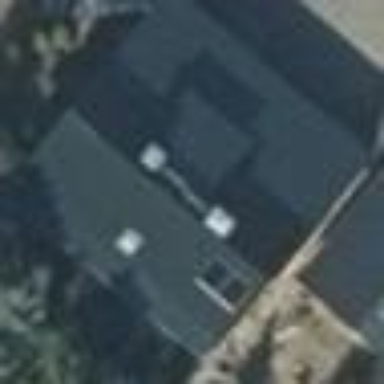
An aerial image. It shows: Residential building with gabled roof oriented along and colored black.